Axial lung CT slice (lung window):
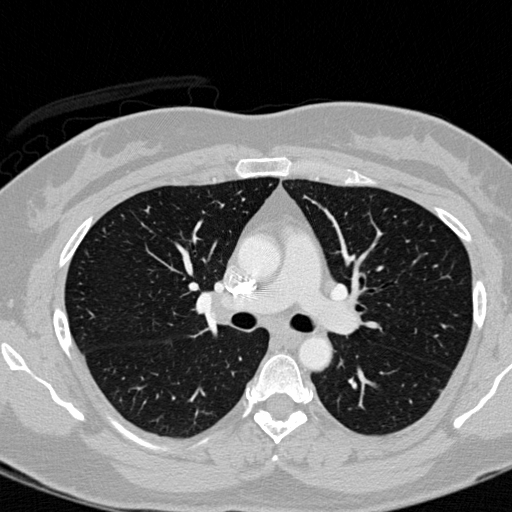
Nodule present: no